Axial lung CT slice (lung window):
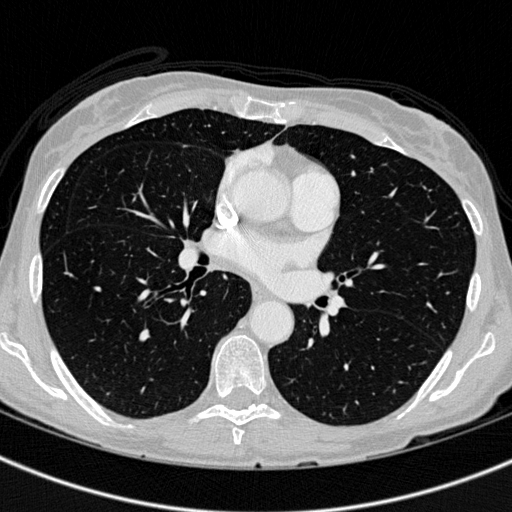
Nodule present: no